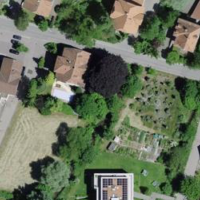
EUNIS habitat code: 55
Species observed at this site:
Leucojum vernum